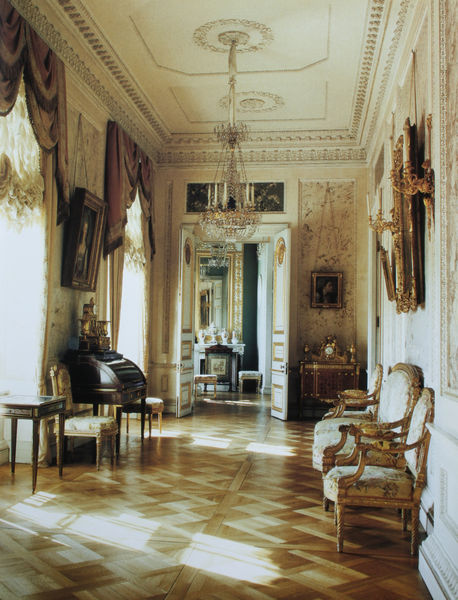
Titel: Zimmer der Kammerfräulein mit Durchblick zum ersten Durchgangskabinett
Künstler: Vincenzo Brenna
Standort: St. Petersburg
Institution: Schloss Pawlowsk
Schlagwörter: gemälde, schatten, weiß, fenster, hell, lampe, licht, raum, stuhl, stühle, tisch, tür, zimmer, schloss, wand, barock, rahmen, samt, bild, goldrahmen, innenraum, möbel, portrait, vorhang, sonne, boden, gold, interieur, reich, sessel, adel, decke, innen, leuchte, bilder, schreibtisch, sofa, türen, parkett, bank, hocker, saal, bezug, polster, salon, tapete, vorhänge, uhr, flügeltür, kerzen, kronleuchter, leuchter, lüster, stuck, türflügel, durchgang, parkettboden, edel, galerie, foto, fotografie, gang, offen, durchblick, palast, flur, biedermeier, kerzenhalter, kerzenleuchter, öffnung, residenz, antik, vatikan, kabinett, museum, stuckdecke, sekretär, einrichtung, schabracke, goethezeit, ausstattung, luster, packett, innenausstattung, gemäde, lichtdurchflutet, korridor, parckett, deckenverzierung, nobel, vorzimmer, stores, chabracke, parket, barck, kristallluster, b, ddiele, hohe decken, sektretär